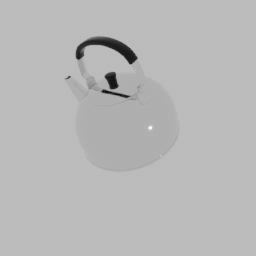
Label: tools